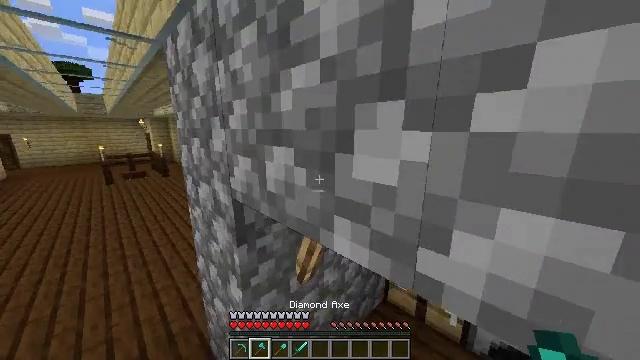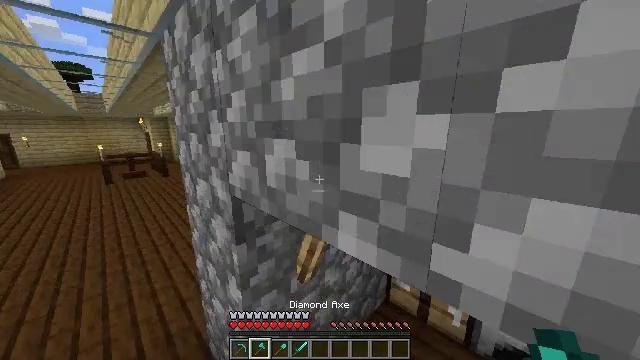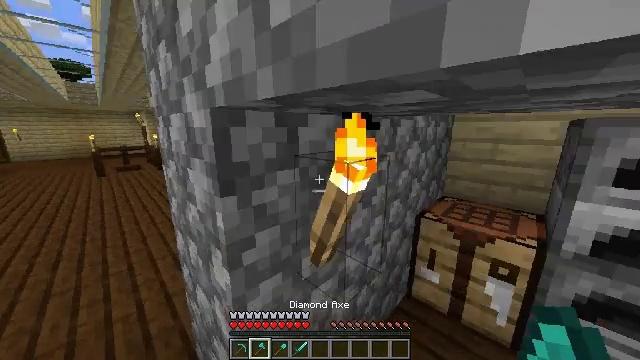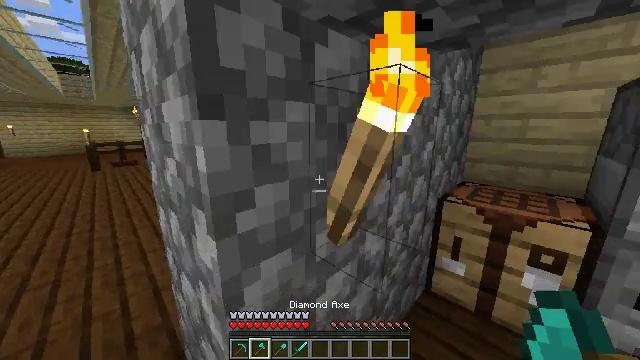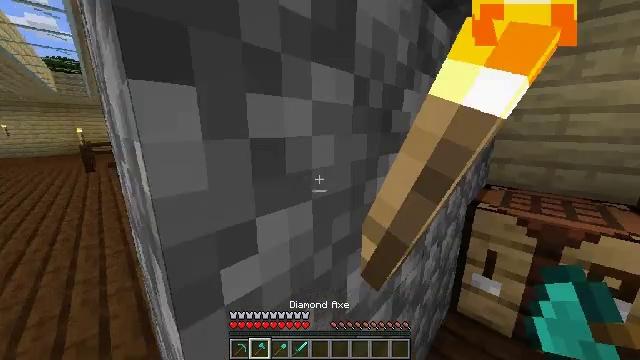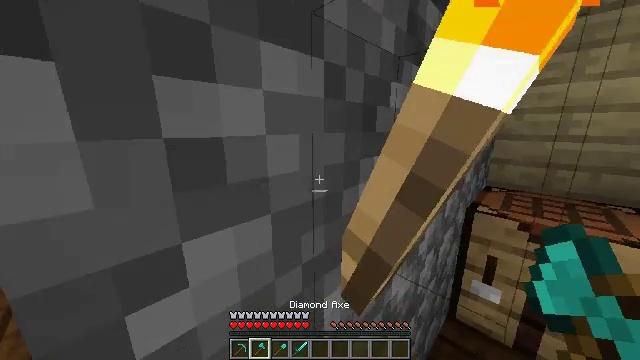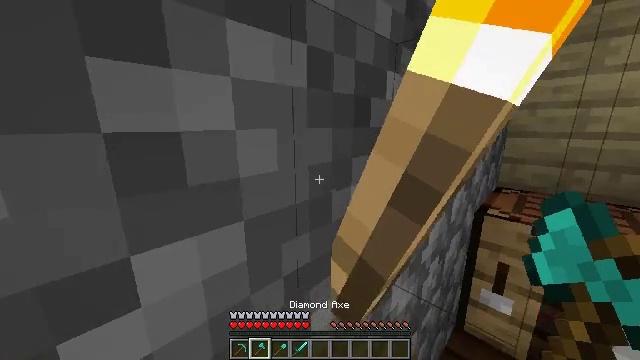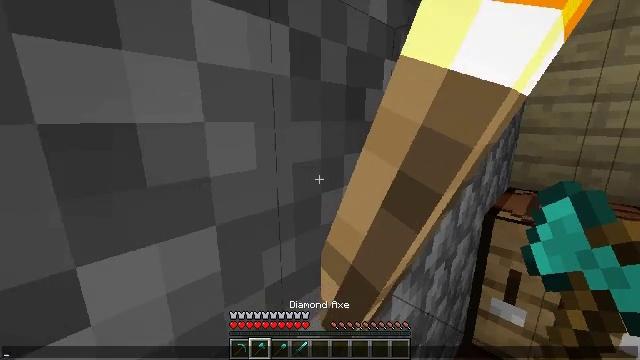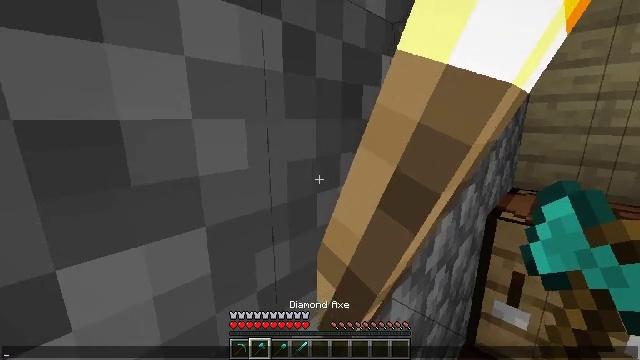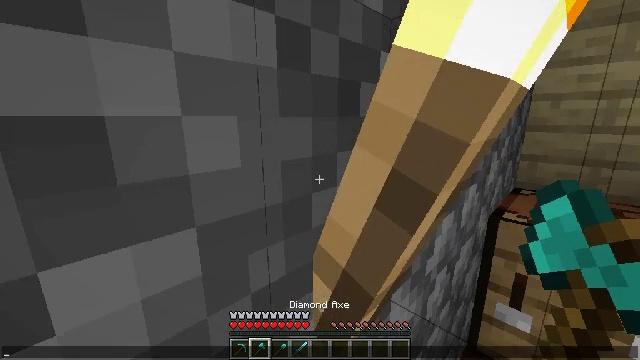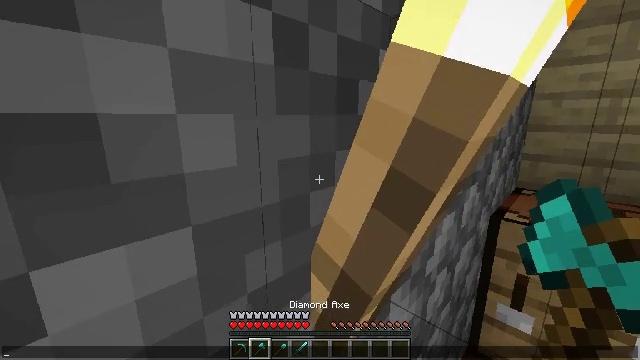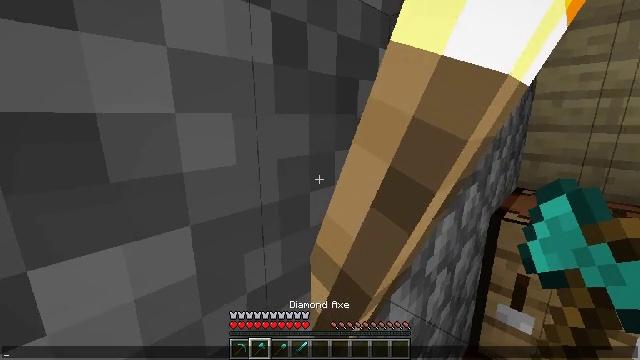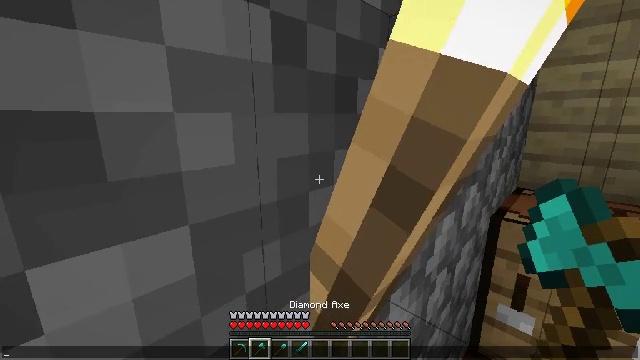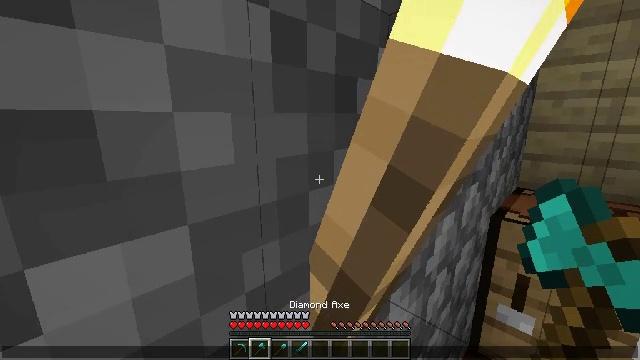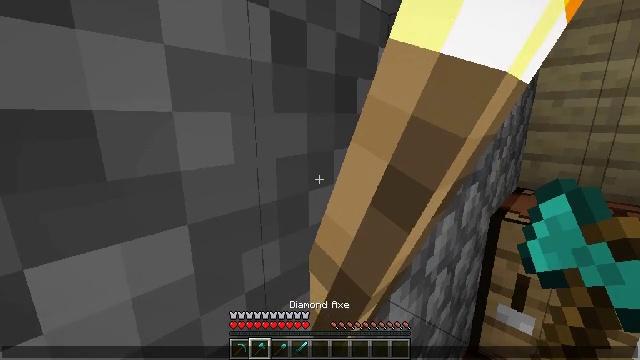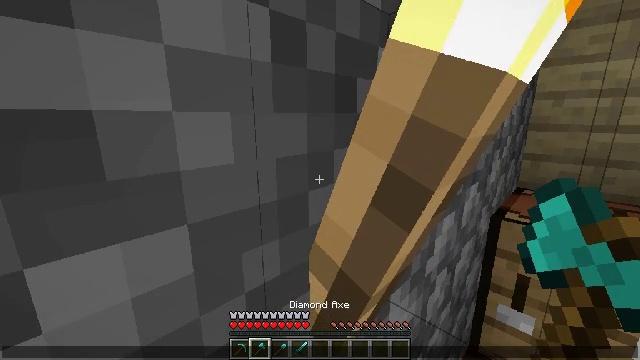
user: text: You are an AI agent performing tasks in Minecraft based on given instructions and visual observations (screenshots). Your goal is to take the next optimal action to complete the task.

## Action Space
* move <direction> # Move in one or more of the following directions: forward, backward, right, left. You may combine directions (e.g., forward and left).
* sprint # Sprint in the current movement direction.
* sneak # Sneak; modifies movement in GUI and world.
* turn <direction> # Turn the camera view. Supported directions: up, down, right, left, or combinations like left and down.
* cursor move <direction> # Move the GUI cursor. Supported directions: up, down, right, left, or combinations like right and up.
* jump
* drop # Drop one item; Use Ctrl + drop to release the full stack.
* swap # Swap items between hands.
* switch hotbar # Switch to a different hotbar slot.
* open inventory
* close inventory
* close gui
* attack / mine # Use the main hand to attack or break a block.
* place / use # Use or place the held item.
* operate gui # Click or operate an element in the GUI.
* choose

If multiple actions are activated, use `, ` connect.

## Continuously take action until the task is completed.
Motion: motion action
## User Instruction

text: Take down the wall torch for reuse.
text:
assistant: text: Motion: move forward and move left
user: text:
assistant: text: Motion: move forward and move left
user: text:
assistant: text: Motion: move forward and move left
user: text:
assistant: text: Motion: move forward and move left
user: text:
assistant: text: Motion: no_op
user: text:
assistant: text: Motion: no_op
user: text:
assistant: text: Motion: no_op
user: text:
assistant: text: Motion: no_op
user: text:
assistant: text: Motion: no_op
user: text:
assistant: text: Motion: cursor move down
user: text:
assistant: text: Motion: cursor move left and down
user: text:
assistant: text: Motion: cursor move left and down
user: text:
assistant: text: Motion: cursor move left and down
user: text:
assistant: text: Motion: cursor move left and down
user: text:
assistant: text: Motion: cursor move left
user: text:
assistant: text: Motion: no_op
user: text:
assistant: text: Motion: no_op
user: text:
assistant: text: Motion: no_op
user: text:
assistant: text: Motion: no_op
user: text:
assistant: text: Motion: no_op
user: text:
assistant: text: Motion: no_op
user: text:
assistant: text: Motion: no_op
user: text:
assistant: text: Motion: no_op
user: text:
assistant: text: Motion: no_op
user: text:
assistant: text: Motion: no_op
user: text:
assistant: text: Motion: no_op
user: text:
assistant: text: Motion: no_op
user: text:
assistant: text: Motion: no_op
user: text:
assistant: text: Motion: no_op
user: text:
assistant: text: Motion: no_op